Question: I am trying to resize an image by keeping the aspect ratio.
It should be just large enough to fill the screen with no blank space and if necessary some of the image should be off-screen.
The image below shows how the yellow image should be sized based on the black screen size.

Heres the Code that I am actually using, is there any better way to do this?
'''
if(bwidth > bheight) {
if(bwidth > swidth && bheight > sheight) {
new_height = sheight;
new_width = (int) ((double) (bwidth/100)*(sheight/((double) (bheight)/100)));
} else if(bwidth > swidth && bheight < sheight) {
new_height = sheight;
new_width = (int) ((double) (bwidth/100)*(sheight/((double) (bheight)/100)));
} else if(bwidth < swidth && bheight < sheight) {
new_height = sheight;
new_width = (int) ((double) (bwidth/100)*(sheight/((double) (bheight)/100)));
} else if(bwidth < swidth && bheight > sheight) {
new_height = sheight;
new_width = (int) ((double) (bwidth/100)*(sheight/((double) (bheight)/100)));
} else if(bwidth >= swidth && bheight >= sheight) {
new_width = swidth;
new_height = (int) ((double) (bheight/100)*(swidth/((double) (bwidth)/100)));
}
} else if(bwidth < bheight) {
if(bwidth > swidth && bheight > sheight) {
new_width = swidth;
new_height = (int) ((double) (bheight/100)*(swidth/((double) (bwidth)/100)));
} else if(bwidth < swidth && bheight > sheight) {
new_width = swidth;
new_height = (int) ((double) (bheight/100)*(swidth/((double) (bwidth)/100)));
} else if(bwidth < swidth && bheight < sheight) {
new_width = swidth;
new_height = (int) ((double) (bheight/100)*(swidth/((double) (bwidth)/100)));
} else if(bwidth < swidth && bheight < sheight) {
new_width = swidth;
new_height = (int) ((double) (bheight/100)*(swidth/((double) (bwidth)/100)));
} else if(bwidth >= swidth && bheight >= sheight) {
new_width = swidth;
new_height = (int) ((double) (bheight/100)*(swidth/((double) (bwidth)/100)));
}
}
'''
- - - -
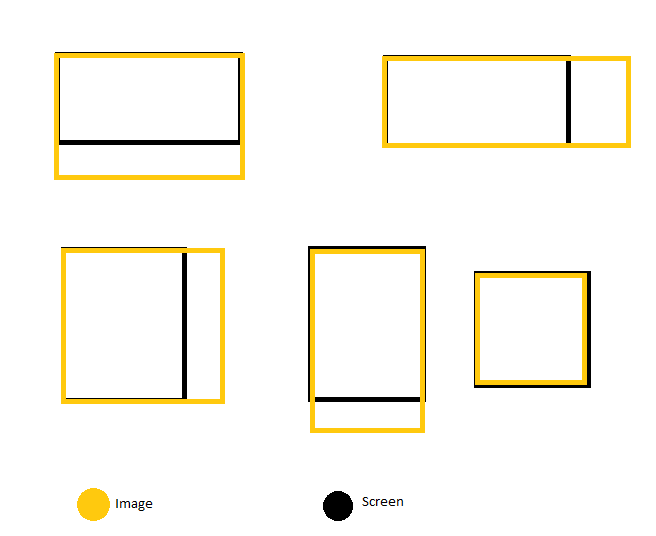
Answer: Well thank you @Erick Robertson
Changed a litte bit, but now it works!
Here is the changed code:
'''
if (bwidth / swidth < bheight / sheight) {
new_width = swidth;
new_height = (int) Math.floor((double) bheight
* (double) swidth / (double) bwidth);
} else {
new_height = sheight;
new_width = (int) Math.floor((double) bwidth
* (double) sheight / (double) bheight);
}
'''